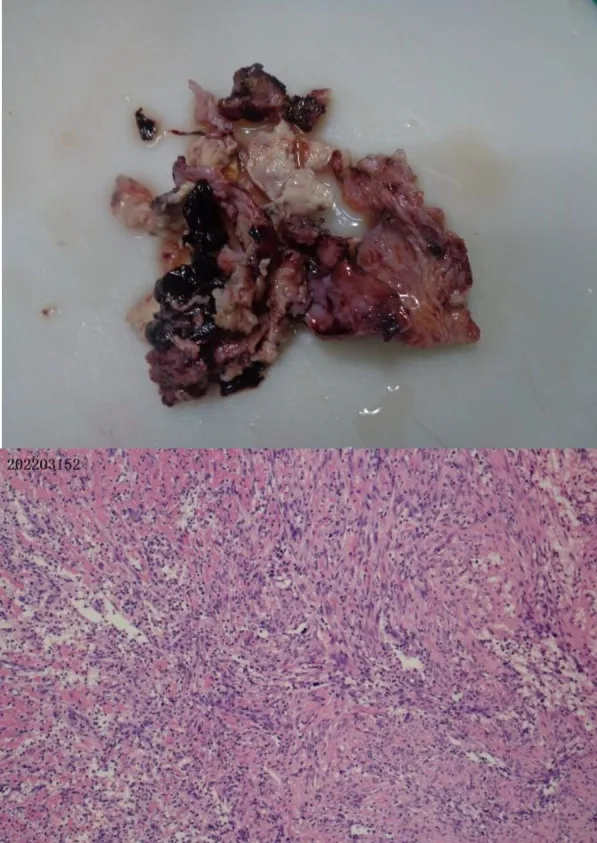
Plot of the lung damaged tissue and pathological sections in case 4. Extensive leukocyte infiltration was seen in the pathological sections.
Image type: medical_photograph (other_medical_photograph)